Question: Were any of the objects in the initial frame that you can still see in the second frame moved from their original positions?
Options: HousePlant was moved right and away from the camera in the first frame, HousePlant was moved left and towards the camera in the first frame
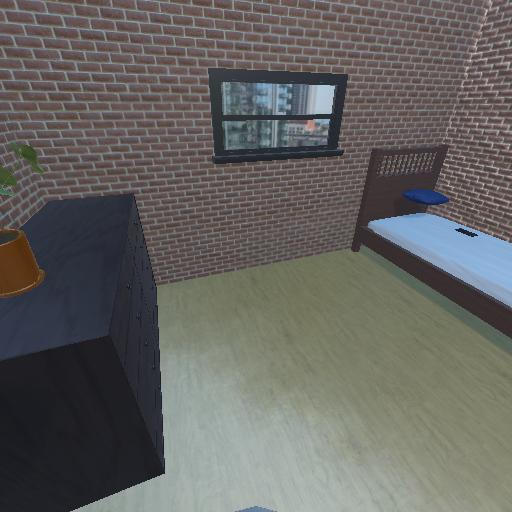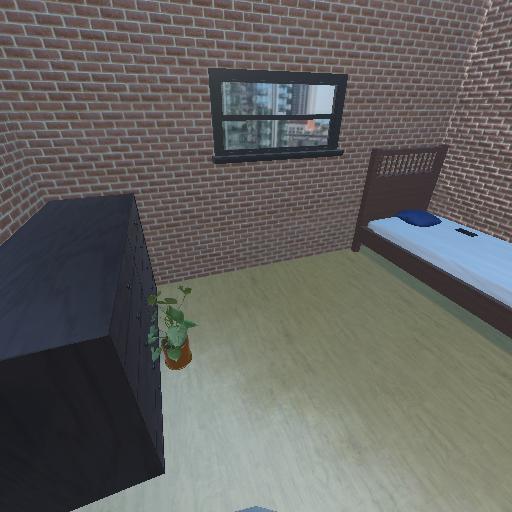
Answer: HousePlant was moved right and away from the camera in the first frame